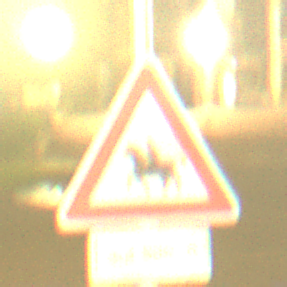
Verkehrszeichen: ReiterRechts
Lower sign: LaengeEinerStrecke5
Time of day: Night
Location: Outdoor (Urban)
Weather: Overcast
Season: NotSpecified
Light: Artificial